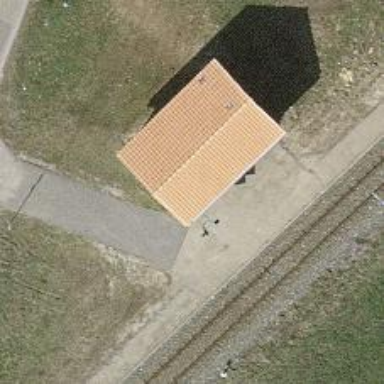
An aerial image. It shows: Halt on the railway.